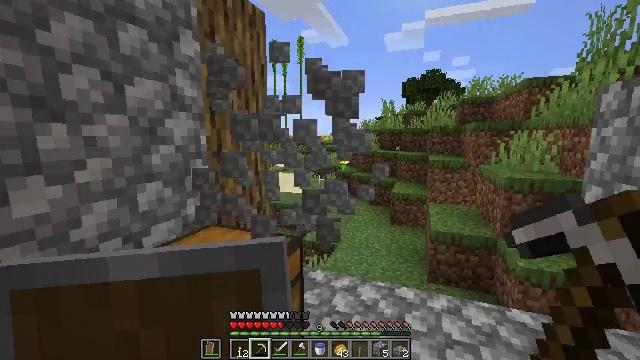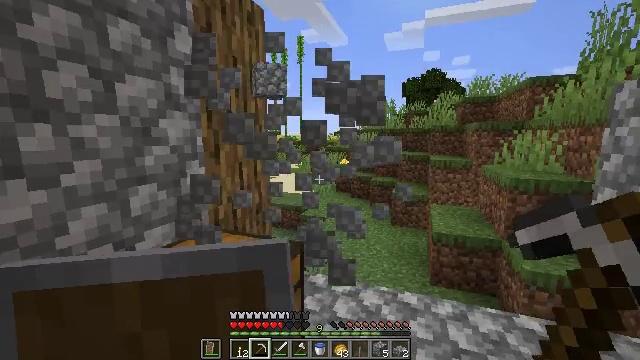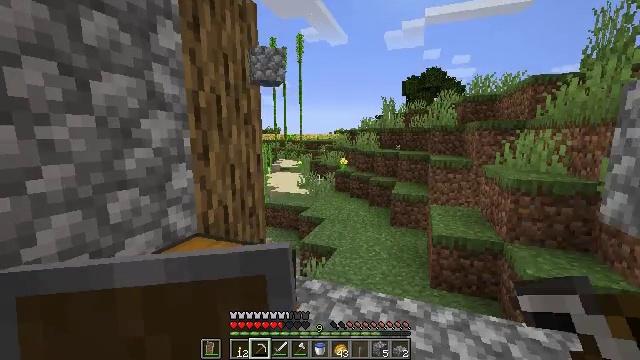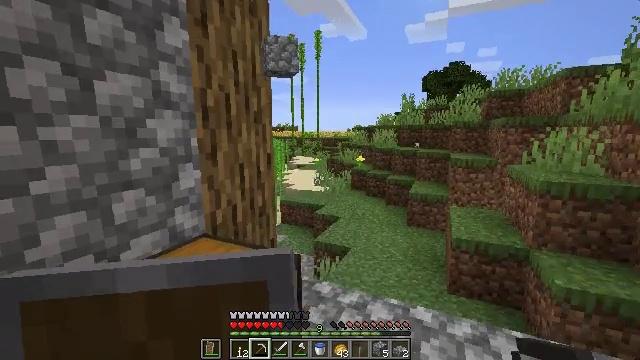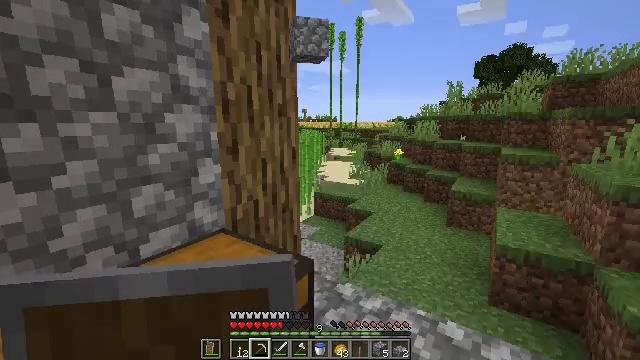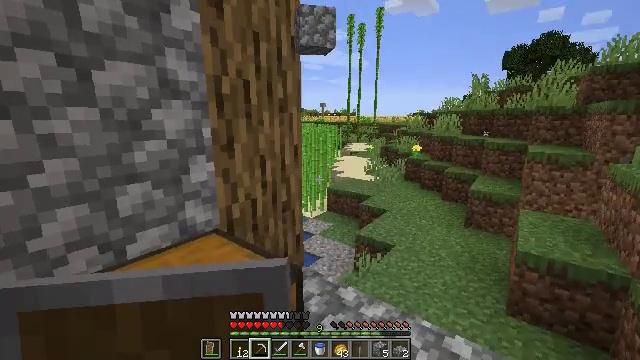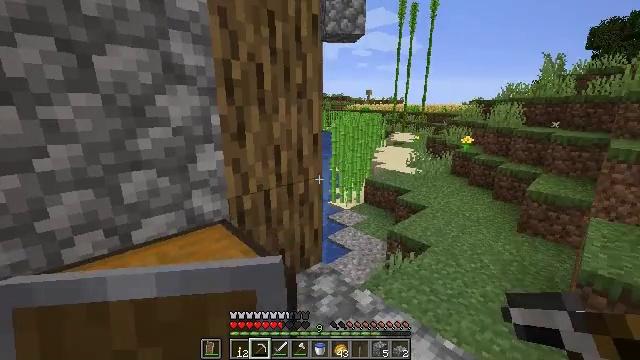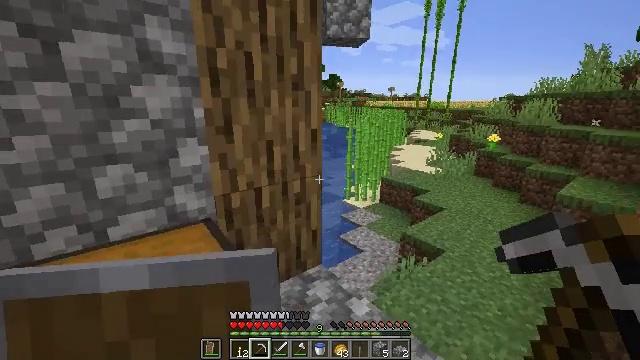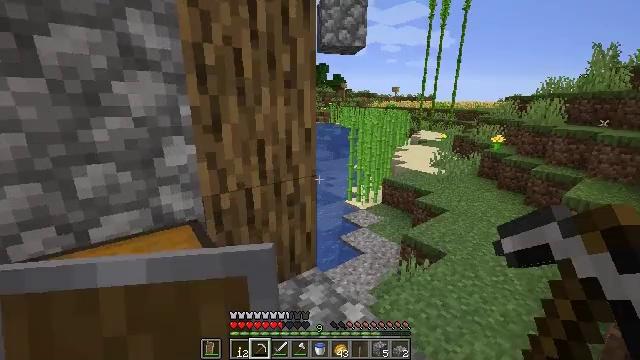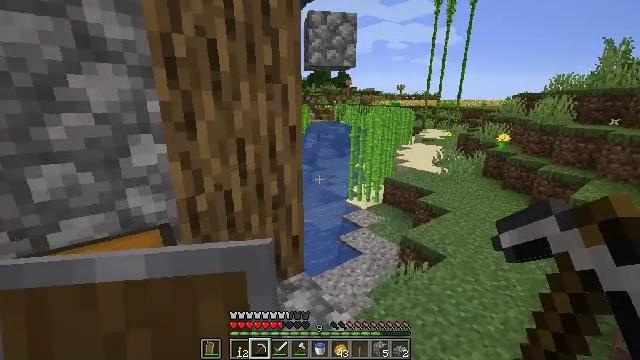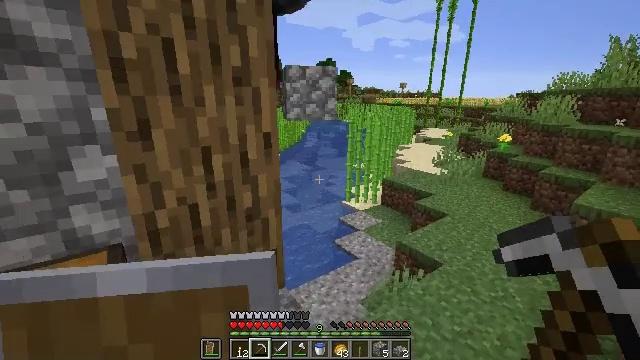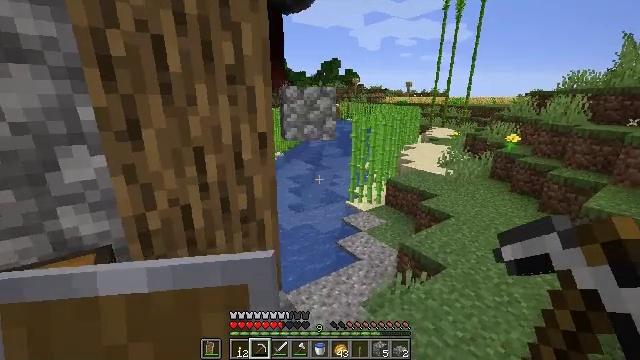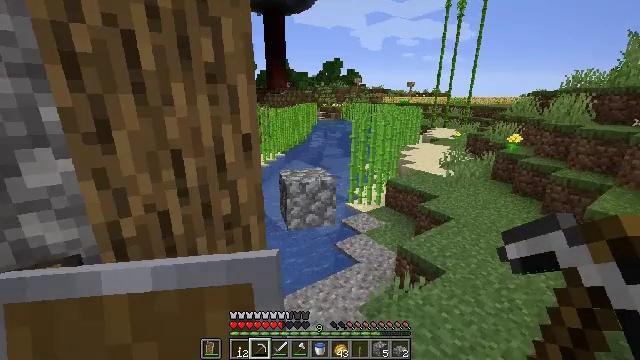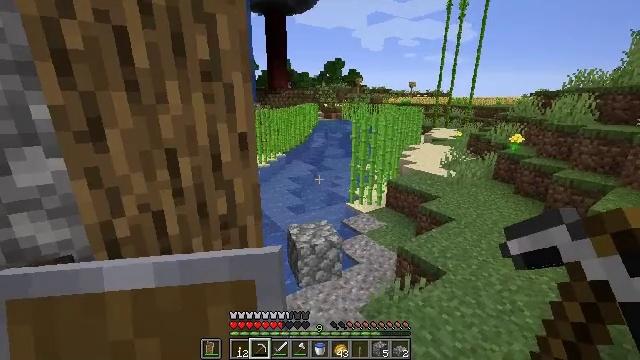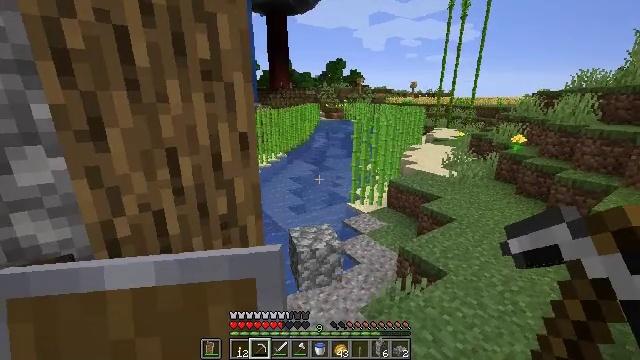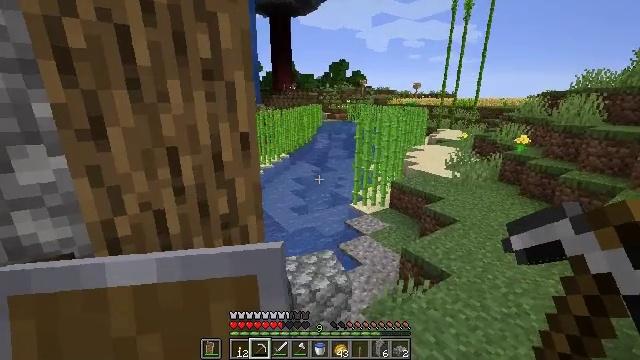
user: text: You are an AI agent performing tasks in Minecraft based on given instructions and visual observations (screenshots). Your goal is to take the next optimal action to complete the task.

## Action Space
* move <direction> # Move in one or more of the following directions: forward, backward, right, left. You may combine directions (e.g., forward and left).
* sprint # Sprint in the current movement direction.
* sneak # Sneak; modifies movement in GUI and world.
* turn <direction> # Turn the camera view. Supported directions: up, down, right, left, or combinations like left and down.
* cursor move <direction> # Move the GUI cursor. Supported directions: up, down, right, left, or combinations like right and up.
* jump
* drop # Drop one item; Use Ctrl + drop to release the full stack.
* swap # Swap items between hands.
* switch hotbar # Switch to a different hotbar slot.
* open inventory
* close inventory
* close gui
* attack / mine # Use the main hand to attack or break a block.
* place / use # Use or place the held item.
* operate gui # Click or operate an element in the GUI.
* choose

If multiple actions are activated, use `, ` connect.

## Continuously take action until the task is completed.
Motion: motion action
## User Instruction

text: Put materials in the crafting grid to create a repeater.
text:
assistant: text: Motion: move forward, attack / mine
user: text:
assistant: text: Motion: move forward and move right, attack / mine
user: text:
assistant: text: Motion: move forward and move right, turn left
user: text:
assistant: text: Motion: move forward and move right, turn left and down
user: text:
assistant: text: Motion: move forward and move right, turn left and down
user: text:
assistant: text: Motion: move forward and move right, turn left and down
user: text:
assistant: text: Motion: move forward and move right, turn left
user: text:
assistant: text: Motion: move forward and move right
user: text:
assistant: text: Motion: move forward and move right, turn left
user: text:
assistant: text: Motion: move forward and move right
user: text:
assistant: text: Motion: turn left
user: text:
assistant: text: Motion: no_op
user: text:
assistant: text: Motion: no_op
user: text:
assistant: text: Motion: no_op
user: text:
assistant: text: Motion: no_op
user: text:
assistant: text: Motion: no_op
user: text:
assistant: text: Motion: turn left
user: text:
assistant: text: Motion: turn left
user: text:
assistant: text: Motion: turn left
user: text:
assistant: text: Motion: turn left
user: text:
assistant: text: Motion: turn left and down
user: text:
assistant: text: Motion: turn left
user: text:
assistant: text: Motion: turn left
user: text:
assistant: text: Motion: turn left
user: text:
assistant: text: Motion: move forward, turn left
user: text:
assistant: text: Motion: move forward, turn up
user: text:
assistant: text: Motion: move forward, turn right and up
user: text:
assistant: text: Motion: turn left and up
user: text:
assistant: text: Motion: no_op
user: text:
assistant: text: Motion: move forward